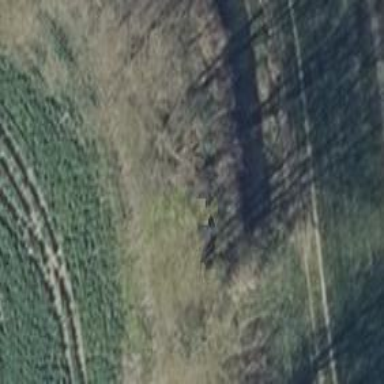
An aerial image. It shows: Row of deciduous broadleaved trees.